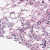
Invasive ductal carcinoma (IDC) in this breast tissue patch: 1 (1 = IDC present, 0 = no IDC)